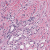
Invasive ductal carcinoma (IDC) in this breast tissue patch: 1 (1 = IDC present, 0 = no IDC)